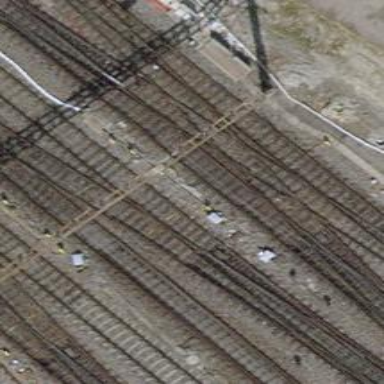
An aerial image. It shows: Railway crossing.